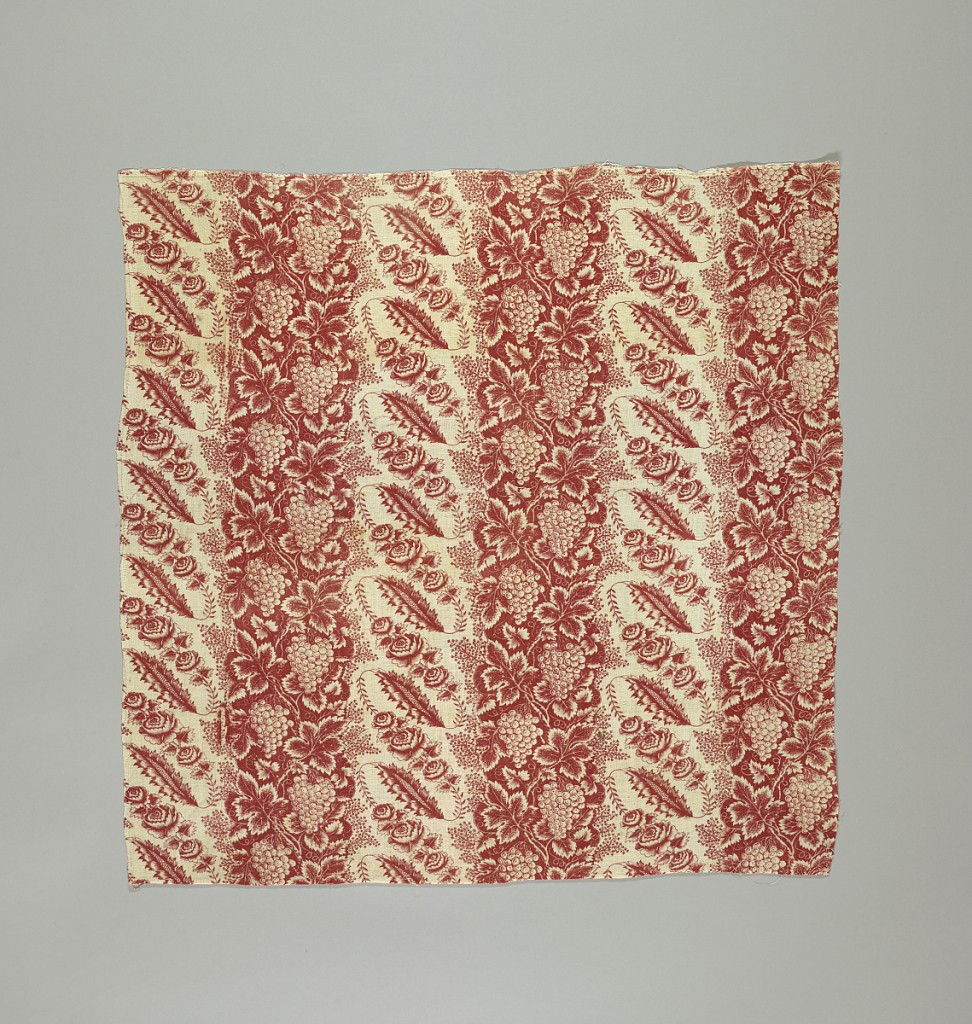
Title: Textile
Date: ca. 1810
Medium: cotton Technique: printed by engraved roller on plain weave
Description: Cotton print; red on white; vertical stripes alternating red and white with realistic flower and fruit designs. Two pieces sewed together. Edges bound with linen and rings attached to top for hanging.